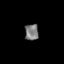
Tissue: skin
Cell type: Myeloid cells
Senescence score: 0.2831
Nuclear area (px): 217
Mean DAPI intensity: 123.028